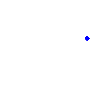
Particle: kaon